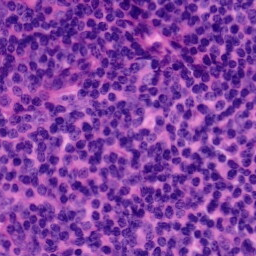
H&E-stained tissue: Tonsil